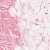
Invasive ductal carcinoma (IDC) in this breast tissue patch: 0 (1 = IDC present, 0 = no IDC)